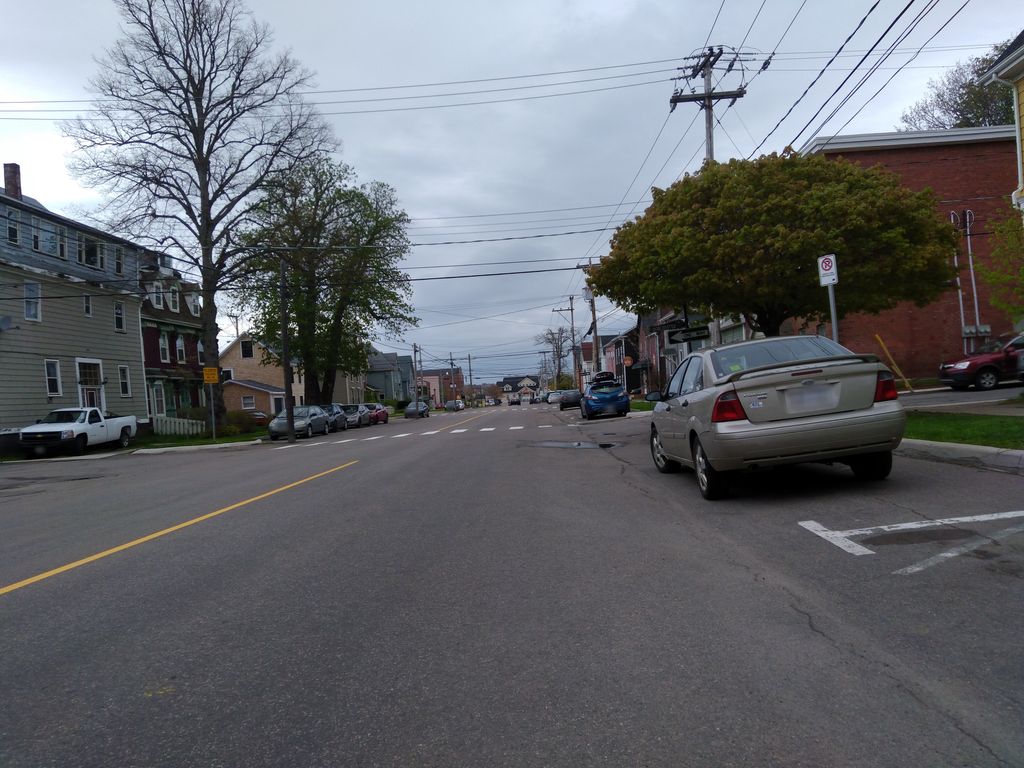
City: charlottetown